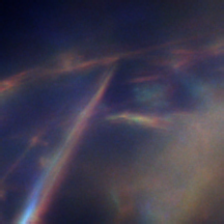
Taxon: Diatom_aggregate
Group: Diatoms